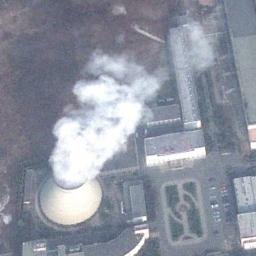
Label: thermal_power_station